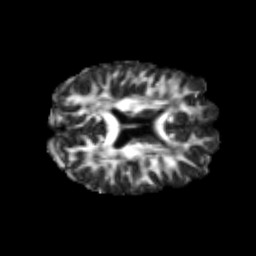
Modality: FA
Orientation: axial
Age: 25
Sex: male
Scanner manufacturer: siemens
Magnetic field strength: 3 T
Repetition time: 3.5 s
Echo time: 0.125 s